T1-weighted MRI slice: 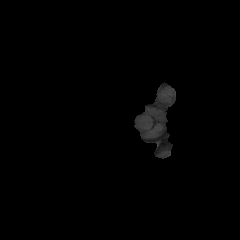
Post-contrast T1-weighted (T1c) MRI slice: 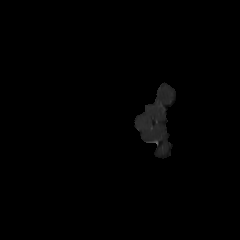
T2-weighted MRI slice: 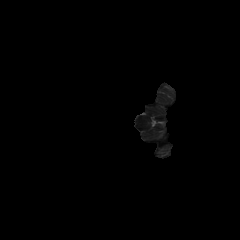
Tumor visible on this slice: no